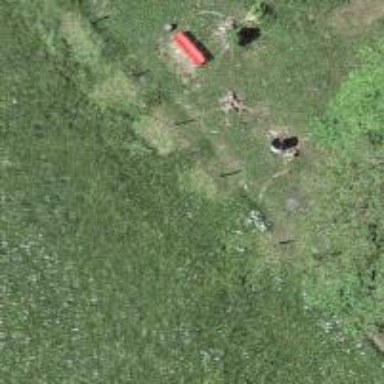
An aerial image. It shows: Bench.